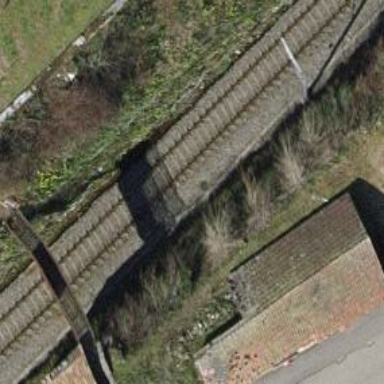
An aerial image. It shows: Railway track with contact lines for electrification.